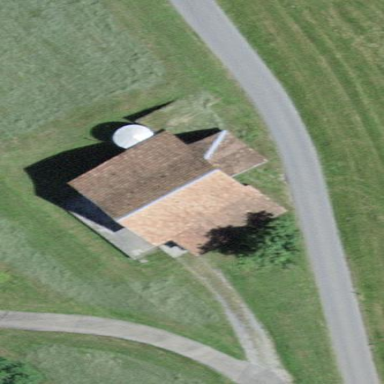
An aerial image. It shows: Rural barn.